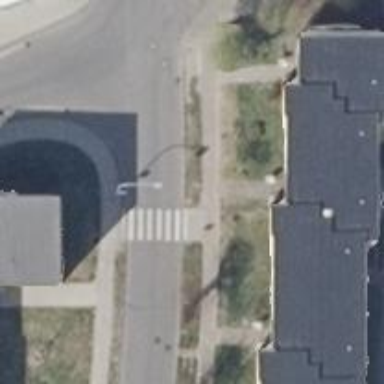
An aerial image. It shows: Zebra crossing on the road.